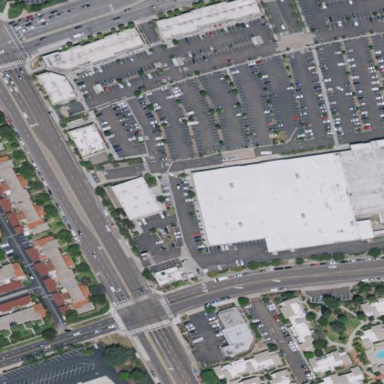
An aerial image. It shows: Department store building.